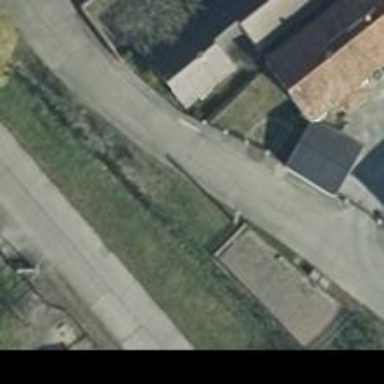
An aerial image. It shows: Residential road made of concrete plates.